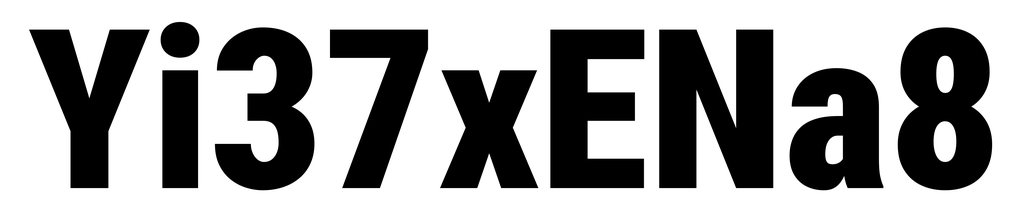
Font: Roboto_Condensed_Black